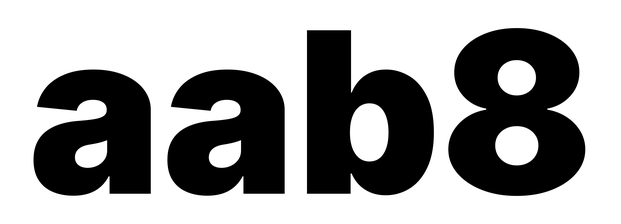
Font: Inter_Black